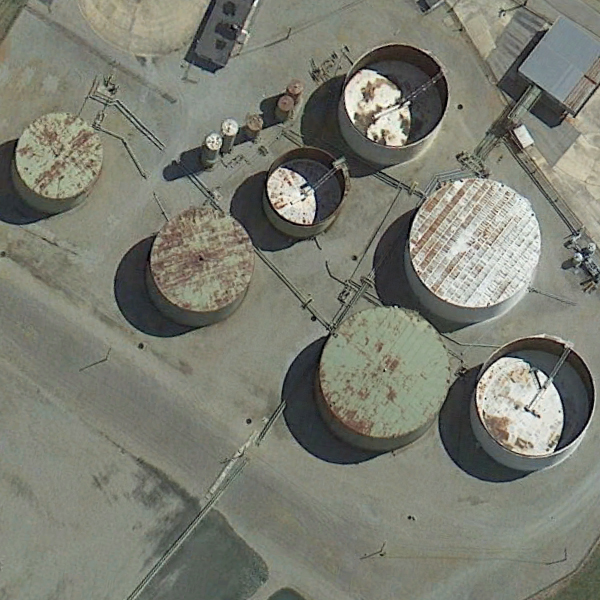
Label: StorageTanks